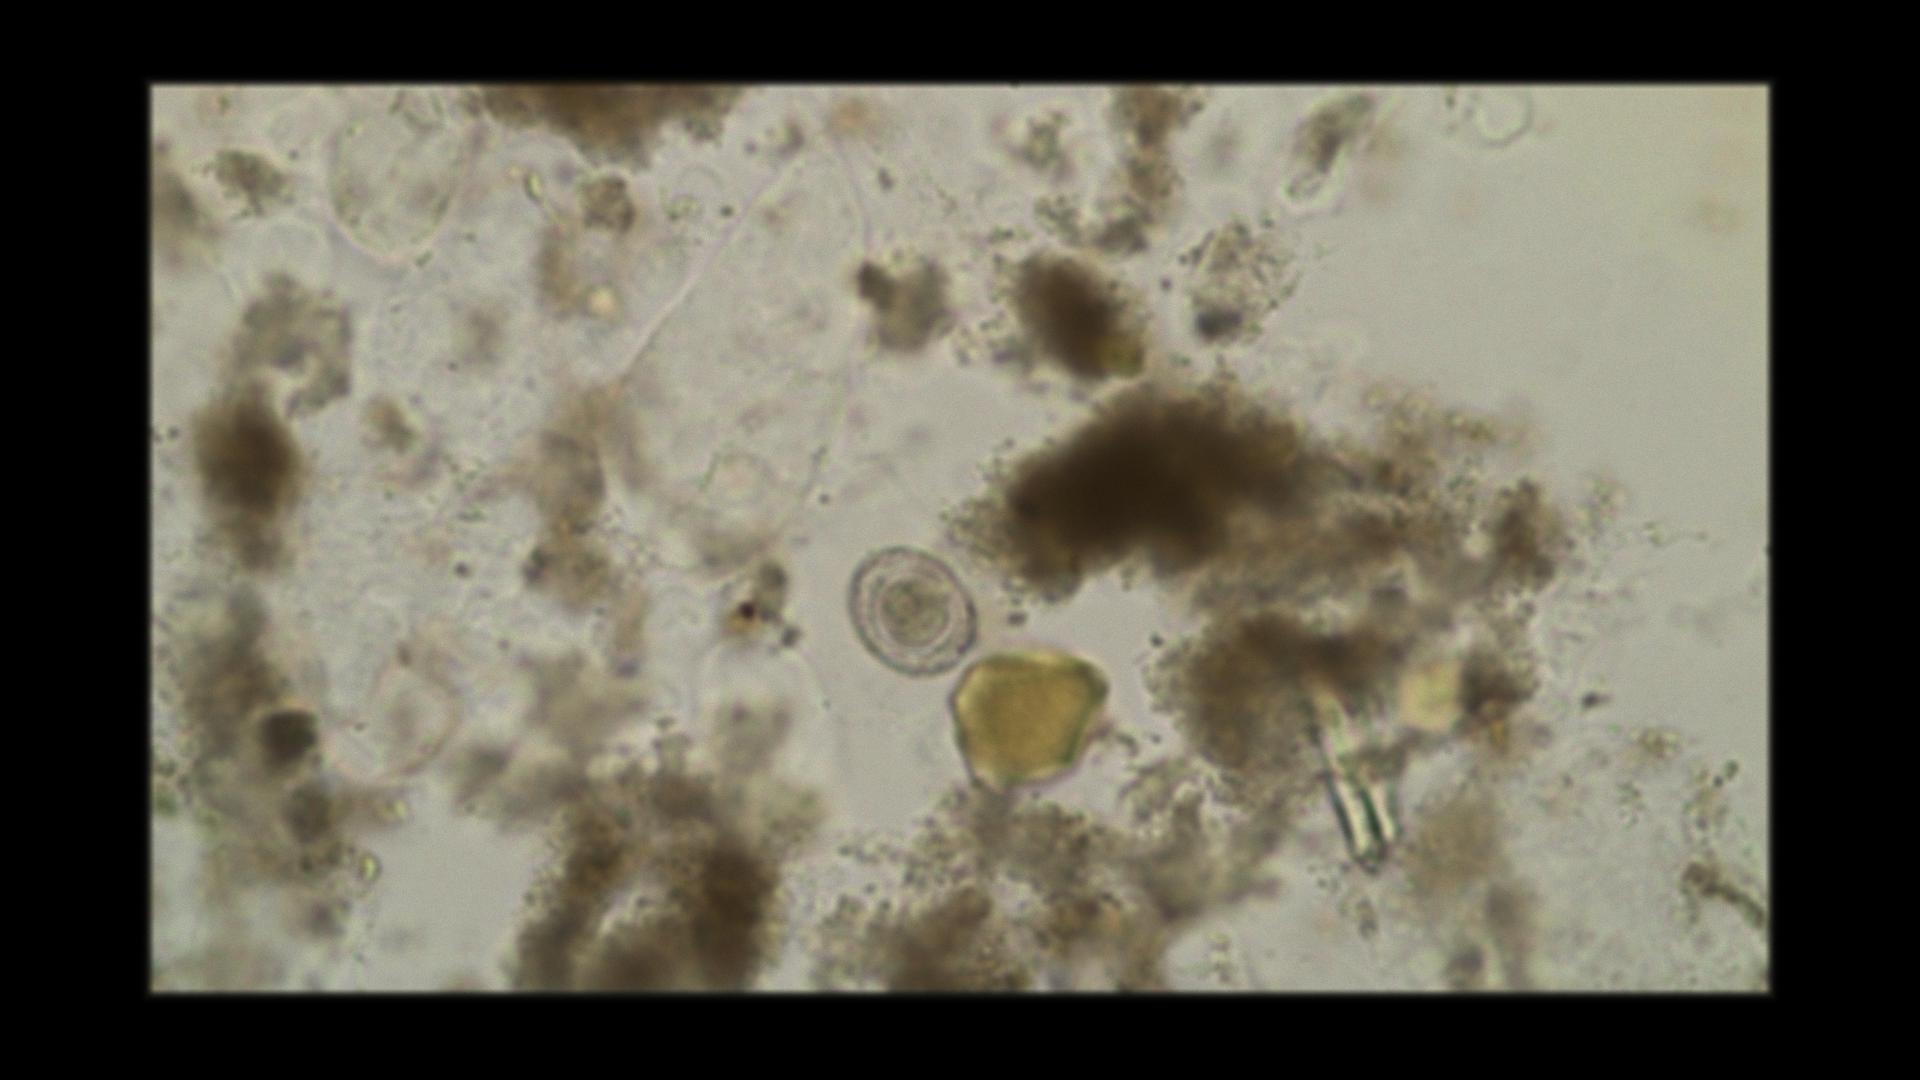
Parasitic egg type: Hymenolepis nana